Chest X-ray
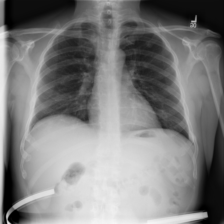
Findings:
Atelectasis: negative
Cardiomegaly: negative
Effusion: negative
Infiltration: negative
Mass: negative
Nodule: negative
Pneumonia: negative
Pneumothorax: negative
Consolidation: negative
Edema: negative
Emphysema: negative
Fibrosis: negative
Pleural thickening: negative
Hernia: negative